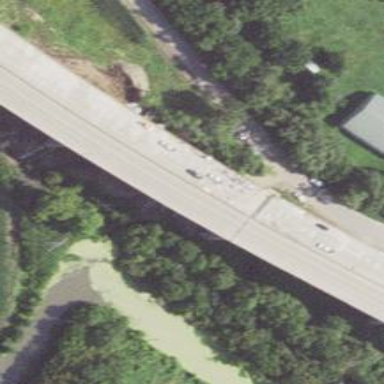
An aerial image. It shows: Beam bridge carrying trunk highway over motorroad.